Question: Why is the stroke at the corners of the rectangle so ugly? If I draw the shape in xml, it works fine (at least it works in activities, I could not test it with a widget).
'''
Paint strokePaint = new Paint();
strokePaint.setARGB(255, 16, 23, 131);
strokePaint.setStyle(Paint.Style.STROKE);
strokePaint.setStrokeWidth(8);
'''

I am testing on hdpi density. Has anyone met this problem?
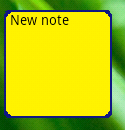
Answer: Try with:
'''
strokePaint.setAntiAlias(true)
'''